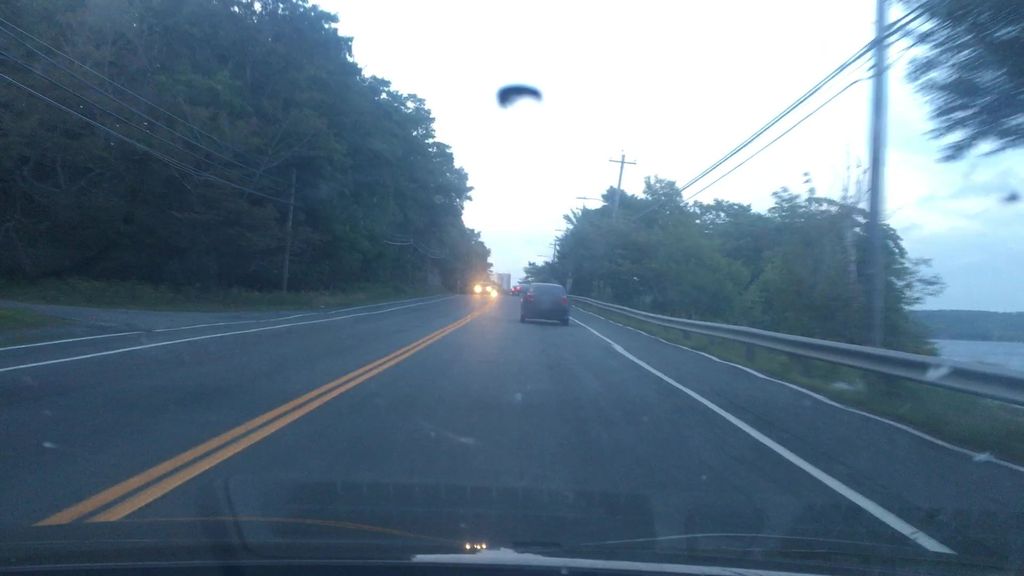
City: halifax